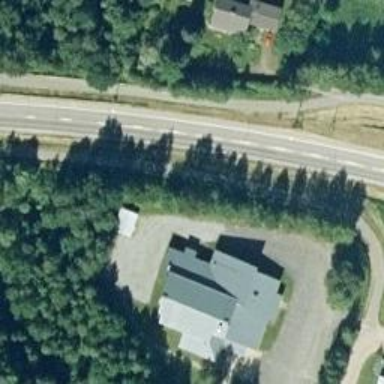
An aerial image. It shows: Asphalt cycleway.